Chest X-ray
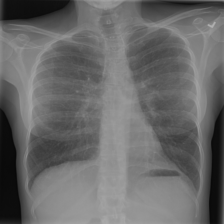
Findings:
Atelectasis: negative
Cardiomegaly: negative
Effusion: negative
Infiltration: negative
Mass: negative
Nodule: negative
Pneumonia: negative
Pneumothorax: negative
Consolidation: negative
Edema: negative
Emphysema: negative
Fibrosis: negative
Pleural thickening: negative
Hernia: negative